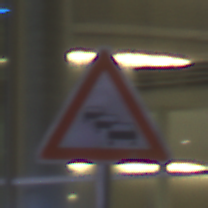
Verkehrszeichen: Stau
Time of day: Night
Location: Outdoor (Urban)
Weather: PartlyCloudy
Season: NotSpecified
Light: Artificial